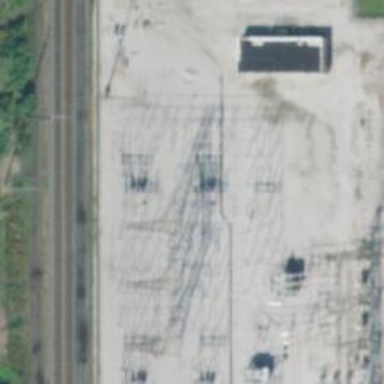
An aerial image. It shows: Switch for power supply.